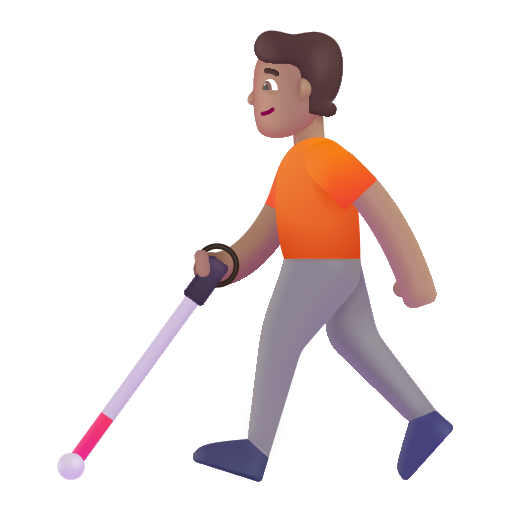
person with white cane color